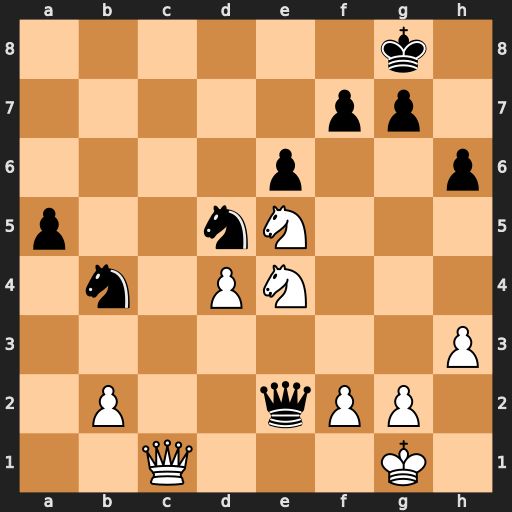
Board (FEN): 6k1/5pp1/4p2p/p2nN3/1n1PN3/7P/1P2qPP1/2Q3K1
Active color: w
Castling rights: -
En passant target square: -
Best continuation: Qc8+ Kh7 Nxf7 Qd1+ Kh2 Qxd4 Qxe6 Nf6 Qf5+